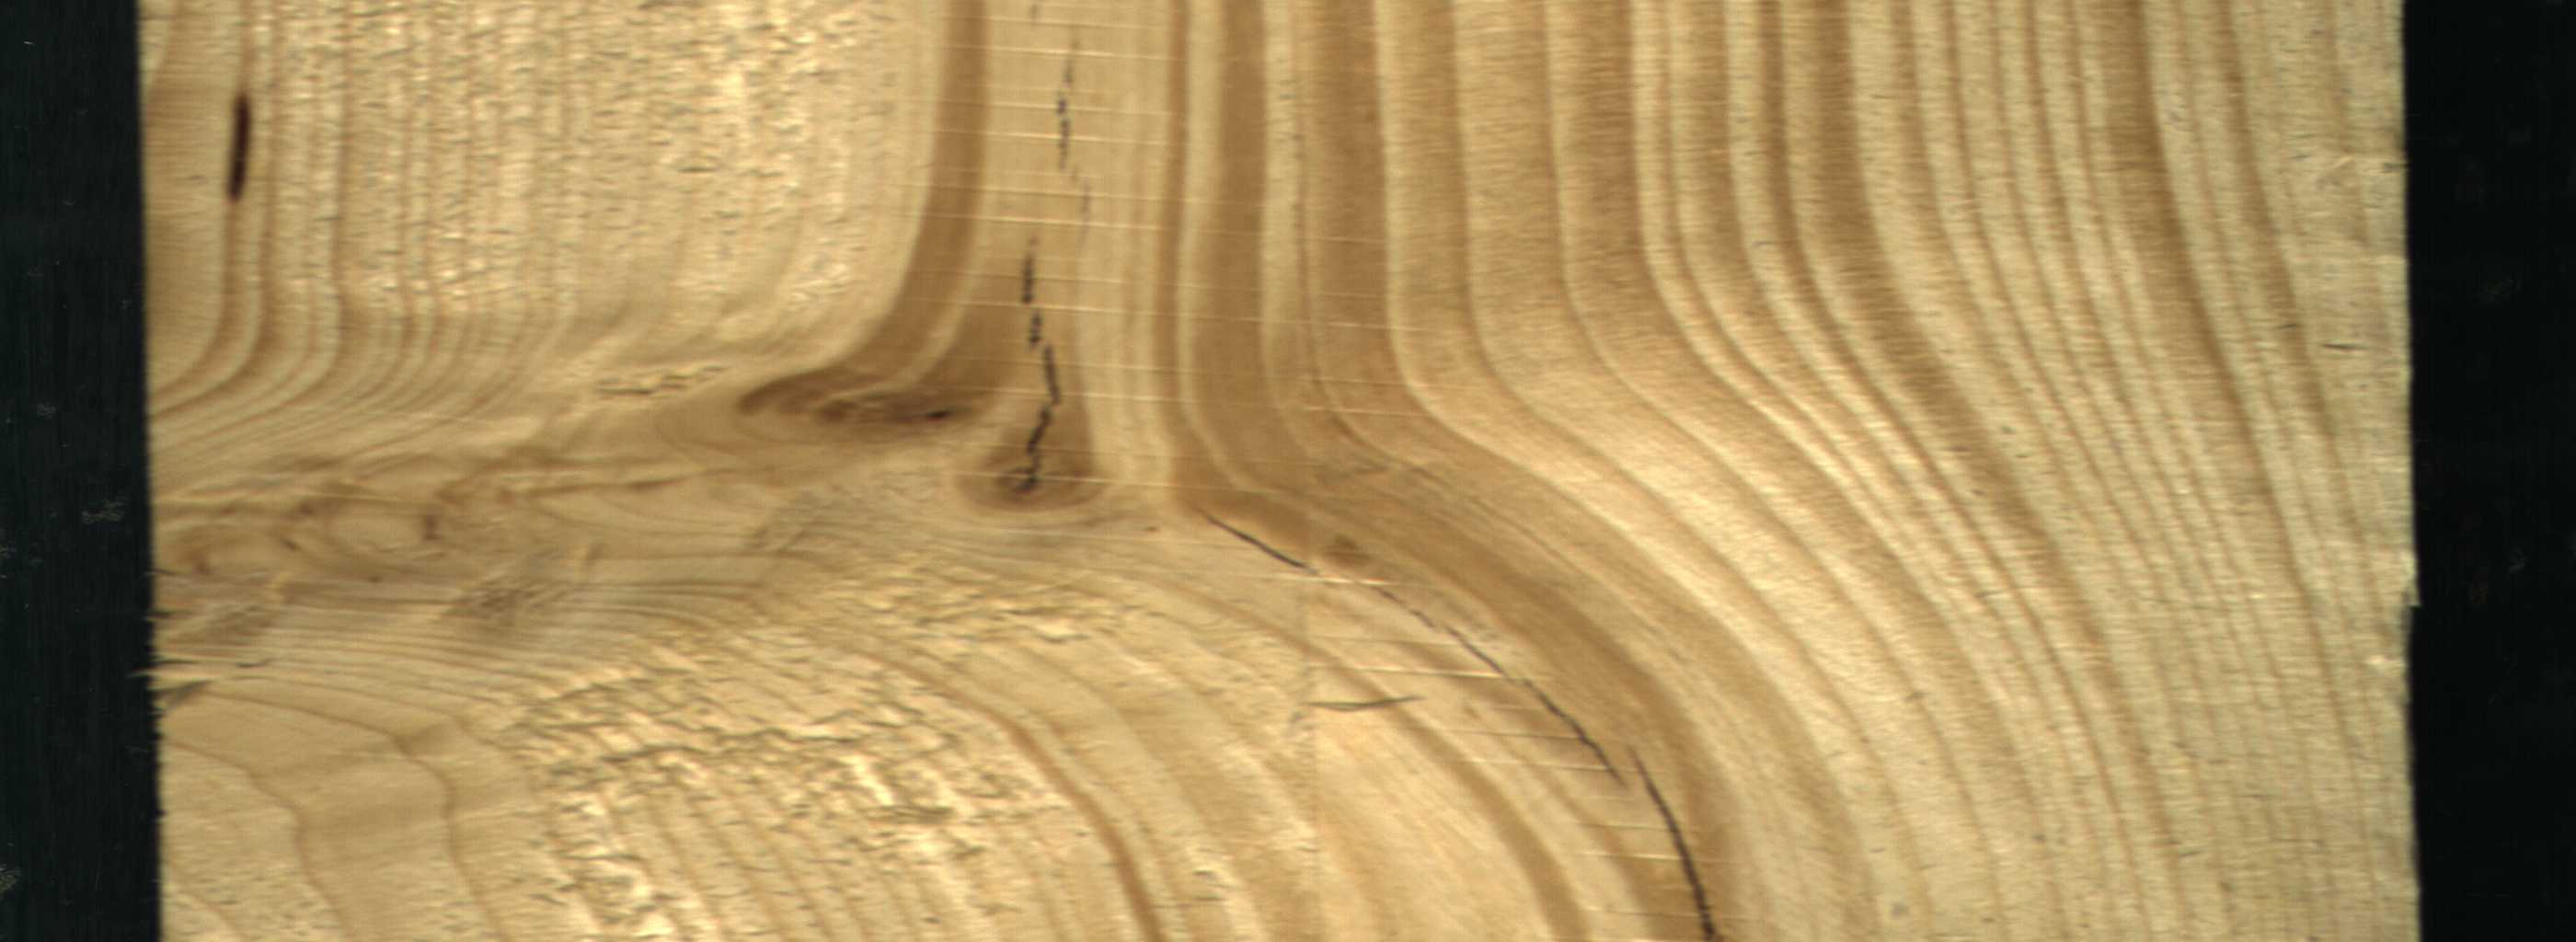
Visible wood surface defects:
resin
Crack
Crack
Crack
Crack
Crack
Crack
Crack
Live_Knot
Live_Knot